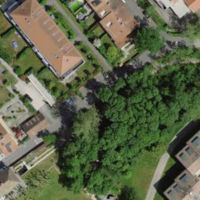
EUNIS habitat code: 55
Species observed at this site:
Erigeron karvinskianus
Symphoricarpos albus